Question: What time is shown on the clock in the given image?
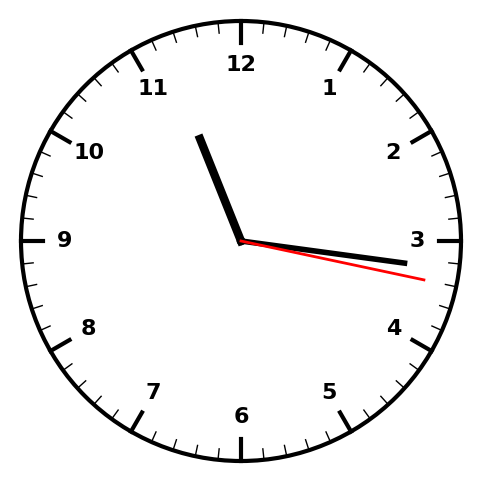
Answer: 11:16:17